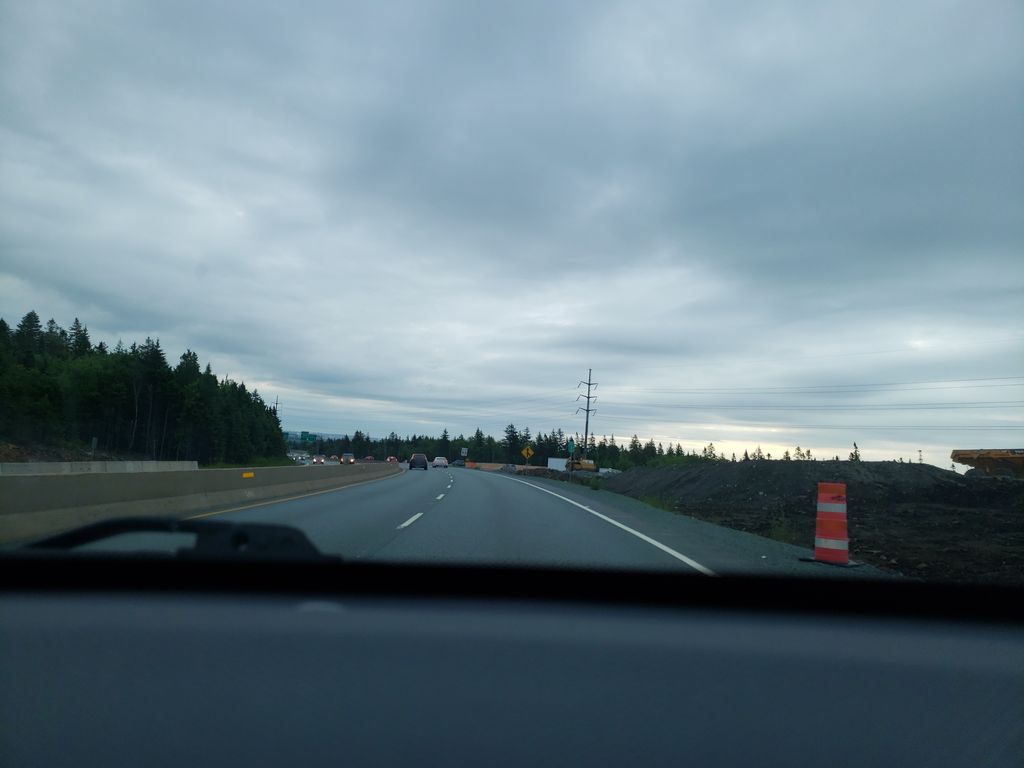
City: halifax